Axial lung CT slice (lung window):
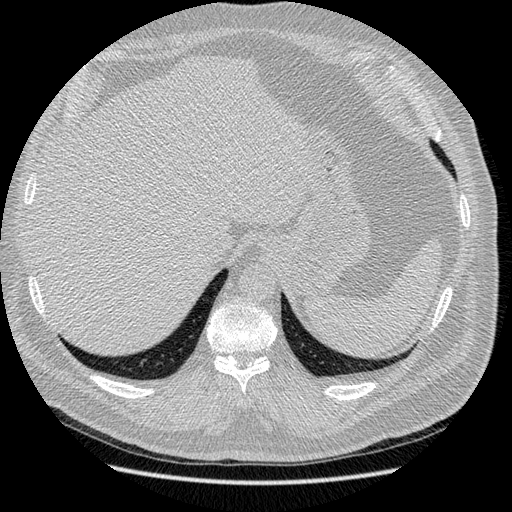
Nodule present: no